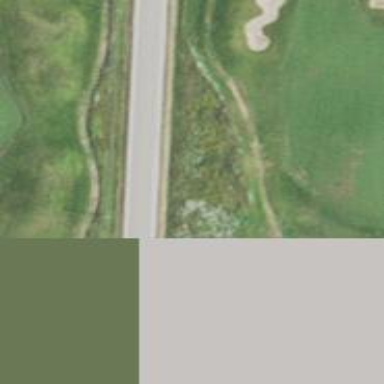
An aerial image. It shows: Service road used as golf cart path.